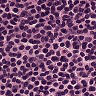
Metastatic tissue present: no